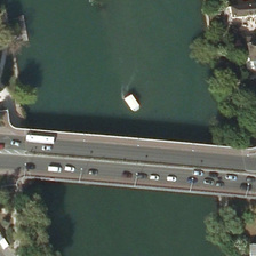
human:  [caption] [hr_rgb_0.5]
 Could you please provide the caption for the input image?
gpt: There are trees and houses along the river. There is a bridge on the river and rows of cars behind it.

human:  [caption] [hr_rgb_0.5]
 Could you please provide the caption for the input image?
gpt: There are trees and houses along the river. There is a bridge on the river with rows of carriages on it.

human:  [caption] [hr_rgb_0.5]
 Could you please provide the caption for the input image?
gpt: the bustling wide bridge spans the river with a white boat on it .

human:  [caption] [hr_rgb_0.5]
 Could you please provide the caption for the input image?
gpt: several cars are running on the bridge with trees on both sides .

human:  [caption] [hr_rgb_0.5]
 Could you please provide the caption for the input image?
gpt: some cars are in a bridge over a river with some green trees and several buildings in two sides .